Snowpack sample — Snodgrass Mountain, Crested Butte, Colorado (2/4/25, 12:06 PM MST)
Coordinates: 38.923, -106.968
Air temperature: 35 °F
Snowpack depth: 80 cm
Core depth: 50 cm
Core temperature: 30.2 °F
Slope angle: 14°, slope face: 78°
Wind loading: low
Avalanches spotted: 0
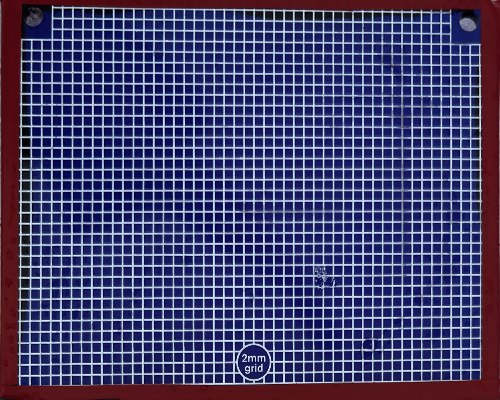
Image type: profile
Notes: No avalanches nearby, unusually warm weather for the last month reported by residents, Collected 25 yards from treeline